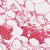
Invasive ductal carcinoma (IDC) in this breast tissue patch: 0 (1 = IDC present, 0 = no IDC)